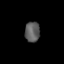
Tissue: lung
Cell type: Others
Senescence score: 0.2182
Nuclear area (px): 300
Mean DAPI intensity: 91.62